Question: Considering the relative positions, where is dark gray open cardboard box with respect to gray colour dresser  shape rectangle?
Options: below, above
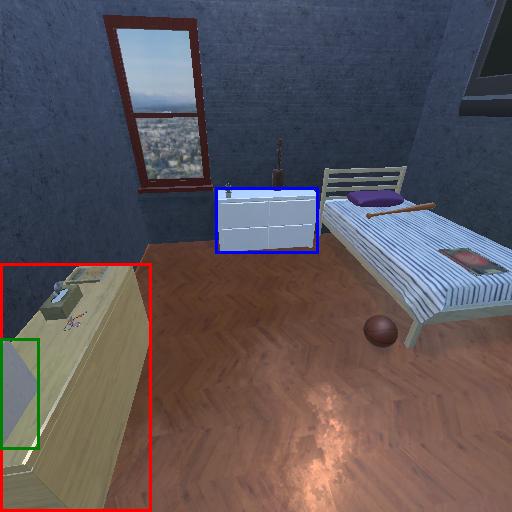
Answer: below